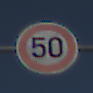
Verkehrszeichen: Geschwindigkeit50
Umgebung: Outdoor, Nature
Tageszeit: MorningAfternoon
Wetter: Clear
Licht: Natural
Jahreszeit: NotSpecified
Kontrast: HighContrast